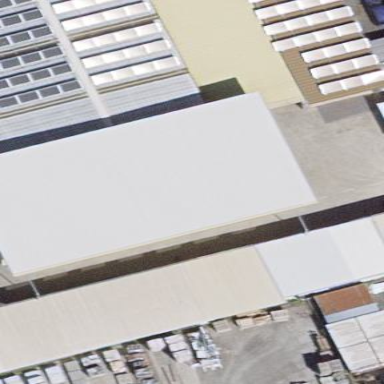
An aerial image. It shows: Industrial building.